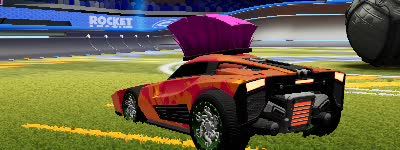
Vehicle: breakout